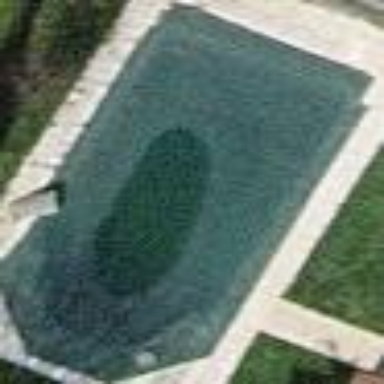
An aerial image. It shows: Swimming pool located in leisure land.